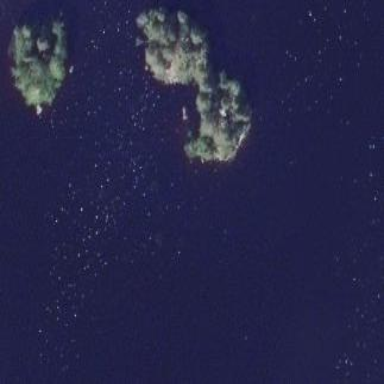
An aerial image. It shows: Islet.